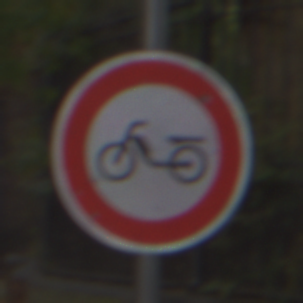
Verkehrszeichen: VerbotMofas
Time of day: MorningAfternoon
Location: Outdoor (Urban)
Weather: Overcast
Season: NotSpecified
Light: Natural